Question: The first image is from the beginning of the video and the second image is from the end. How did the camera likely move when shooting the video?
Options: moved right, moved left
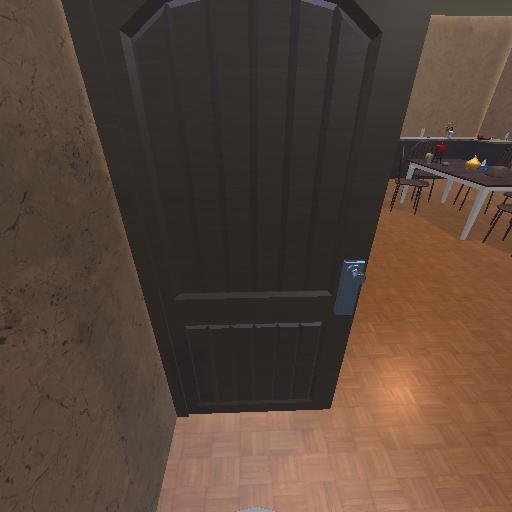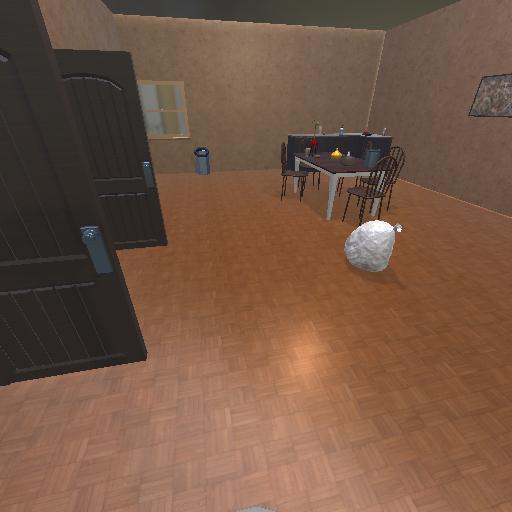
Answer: moved right